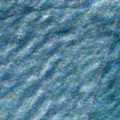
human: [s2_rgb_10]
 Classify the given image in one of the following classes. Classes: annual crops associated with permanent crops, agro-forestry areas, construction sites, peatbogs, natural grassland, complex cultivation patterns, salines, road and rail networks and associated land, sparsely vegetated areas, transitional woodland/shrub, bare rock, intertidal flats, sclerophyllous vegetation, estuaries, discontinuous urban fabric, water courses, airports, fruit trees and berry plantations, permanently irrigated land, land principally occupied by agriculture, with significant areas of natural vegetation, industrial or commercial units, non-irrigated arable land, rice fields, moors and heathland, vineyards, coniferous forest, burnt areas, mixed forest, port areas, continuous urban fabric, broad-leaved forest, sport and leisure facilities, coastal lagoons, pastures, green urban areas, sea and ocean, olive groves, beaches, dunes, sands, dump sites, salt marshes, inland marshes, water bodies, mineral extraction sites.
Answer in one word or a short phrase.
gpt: sea and ocean